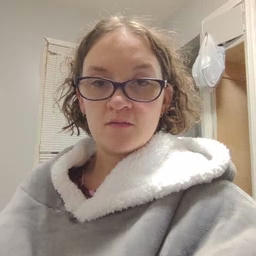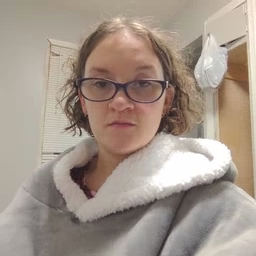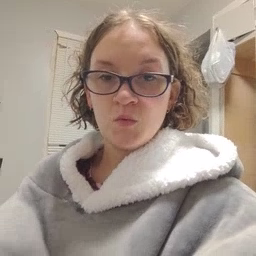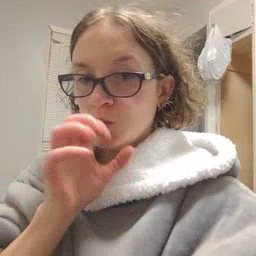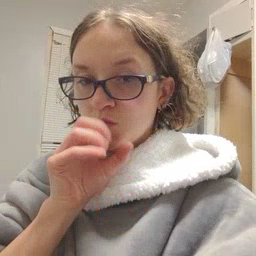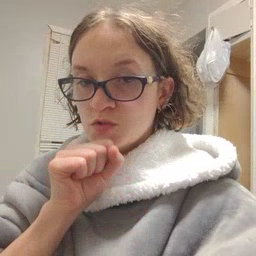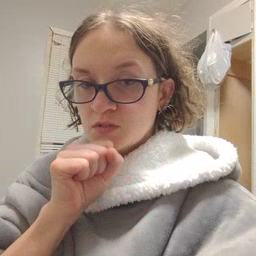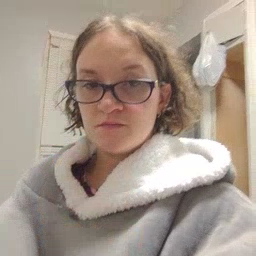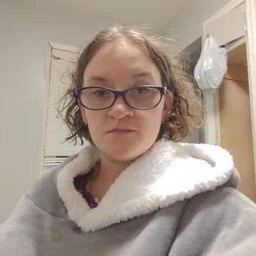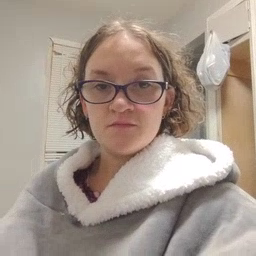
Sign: orange